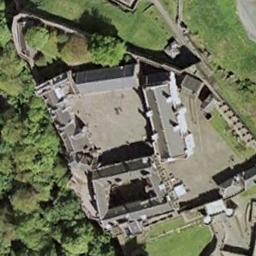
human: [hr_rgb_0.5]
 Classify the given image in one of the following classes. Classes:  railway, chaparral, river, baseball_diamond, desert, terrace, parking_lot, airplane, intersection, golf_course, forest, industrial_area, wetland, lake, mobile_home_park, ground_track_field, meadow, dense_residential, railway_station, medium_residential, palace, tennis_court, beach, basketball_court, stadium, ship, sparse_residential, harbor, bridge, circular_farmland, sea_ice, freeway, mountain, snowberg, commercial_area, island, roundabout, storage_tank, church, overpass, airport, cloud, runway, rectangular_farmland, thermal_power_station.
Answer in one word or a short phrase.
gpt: palace